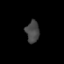
Tissue: prostate
Cell type: T cells
Senescence score: 0.2871
Nuclear area (px): 283
Mean DAPI intensity: 71.124